Question: i am trying to add an assembly to the GAC but the error indicates that
I am using Windows XP SP3 and user account type is Administrator. Please refer to the image below.
TIA

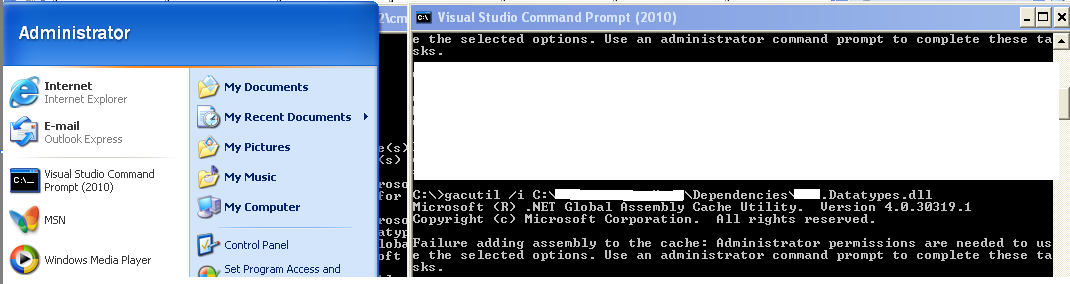
Answer: I was able to solve my problem by additional commands via command prompt